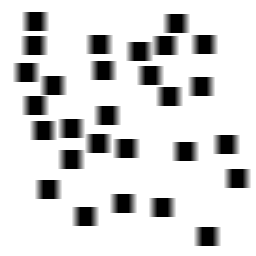
Squares: 28
Triangles: 0
Stars: 0
Total shapes: 28